Field crop: maize
Growth stage: 2
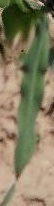
Species: maize